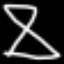
Label: hourglass